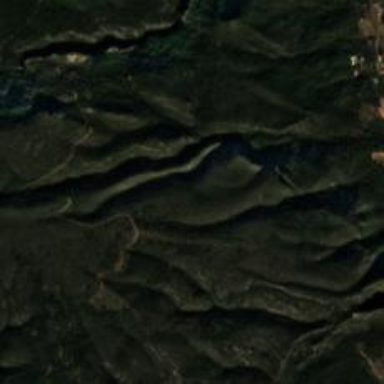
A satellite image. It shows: Natural ridge.